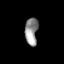
Tissue: skin
Cell type: Epithelial cells
Senescence score: 0.2809
Nuclear area (px): 347
Mean DAPI intensity: 144.256